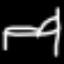
Label: bed